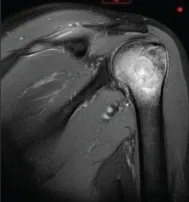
MRI of the shoulder joint and elvic showed newly formed bone metastases in the left humeral.
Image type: radiology (mri)